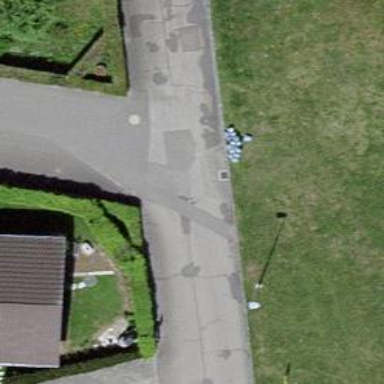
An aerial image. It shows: Residential road with asphalt surface.